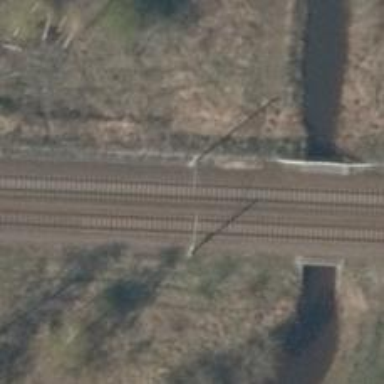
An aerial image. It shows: Railway milestone with catenary mast.